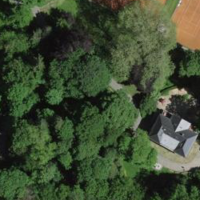
EUNIS habitat code: 53
Species observed at this site:
Pieris rapae
Maniola jurtina
Vanessa atalanta